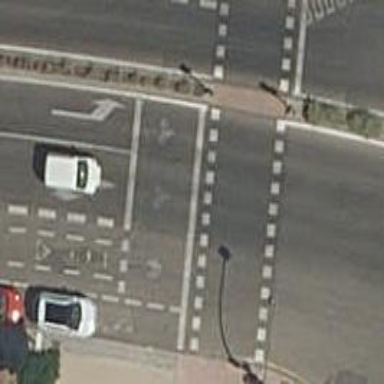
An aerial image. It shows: Road with traffic signals and zebra crossing with traffic signals.